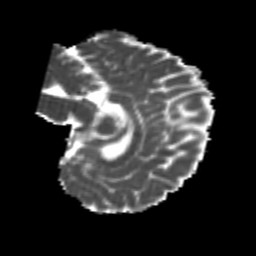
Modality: MD
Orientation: sagittal
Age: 24
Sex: female
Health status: healthy
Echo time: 0.074 s